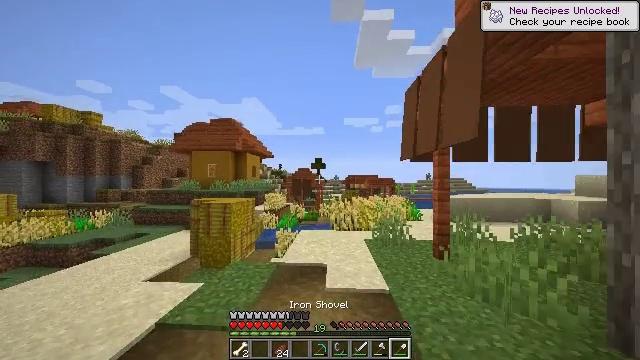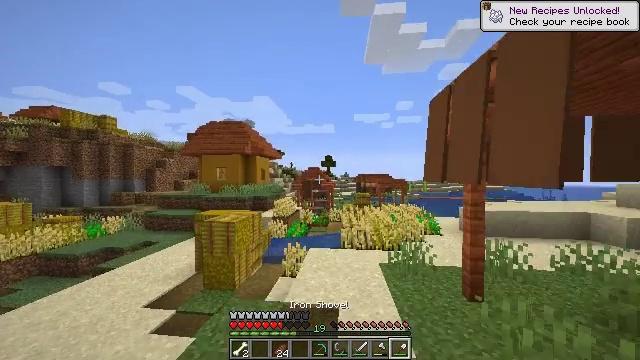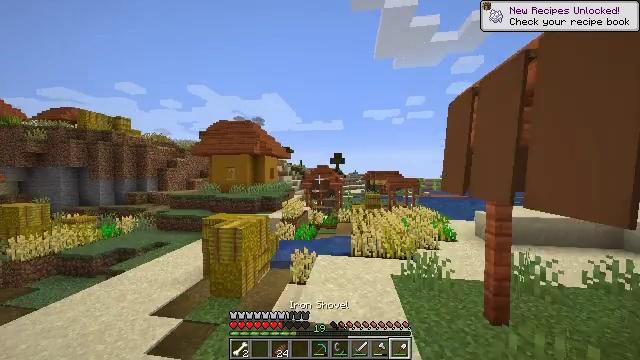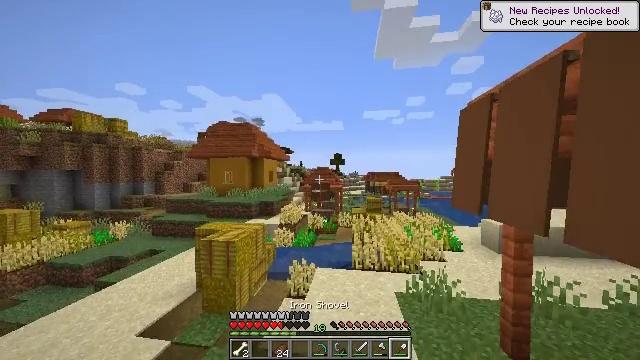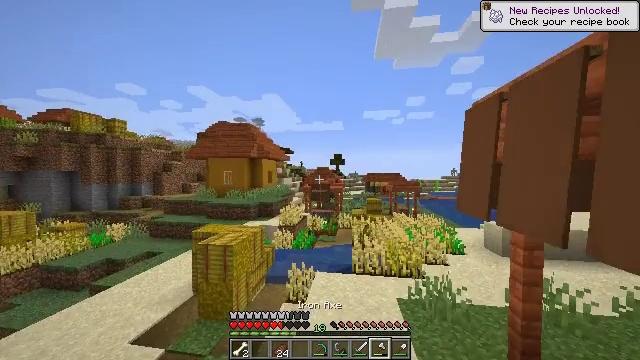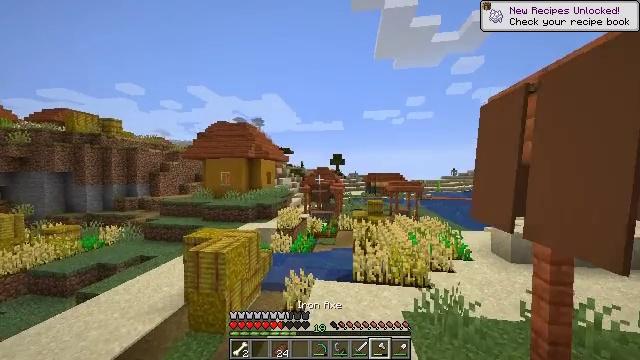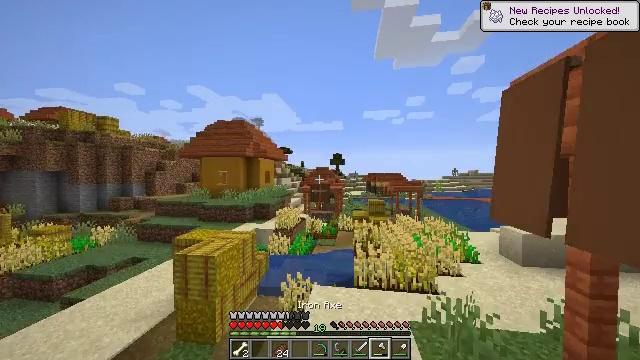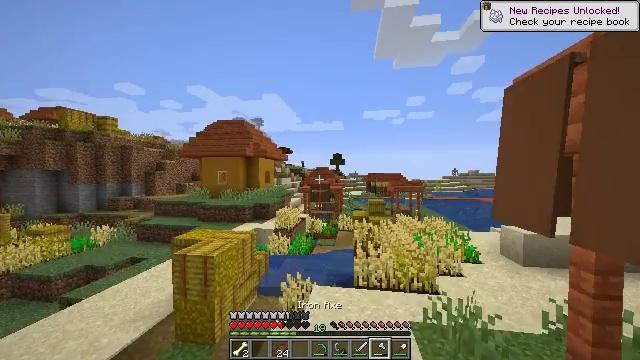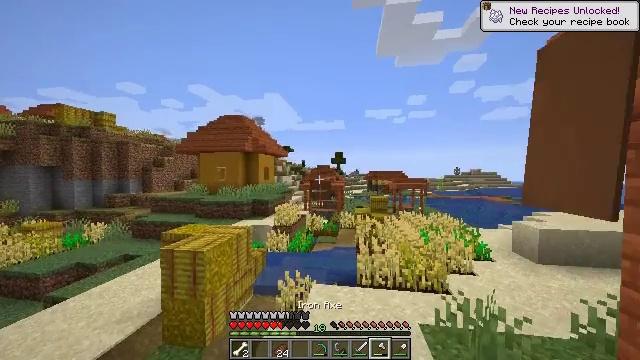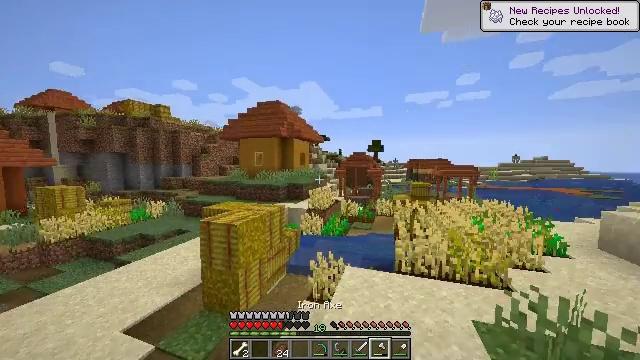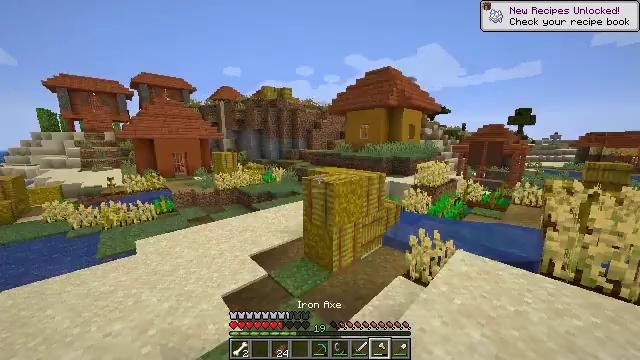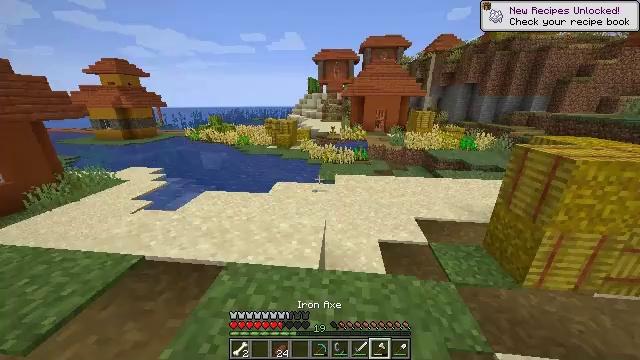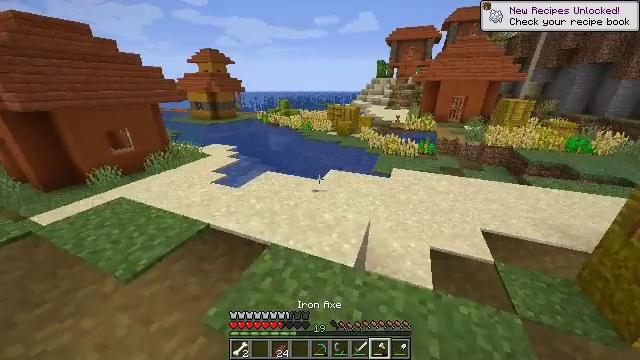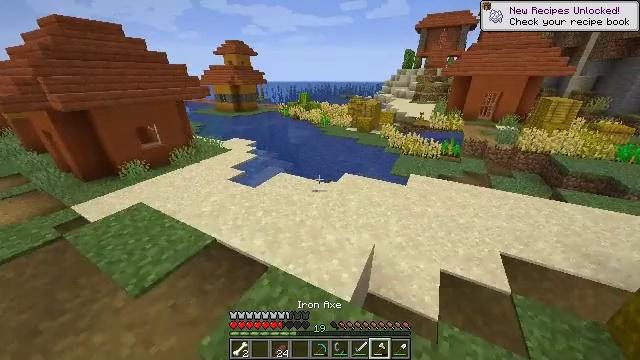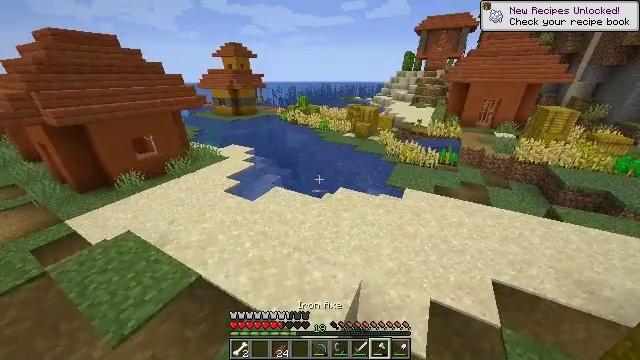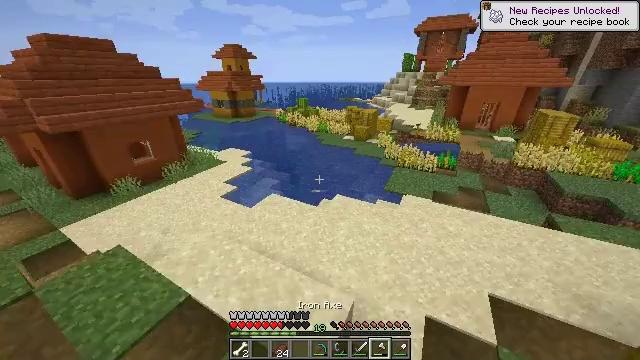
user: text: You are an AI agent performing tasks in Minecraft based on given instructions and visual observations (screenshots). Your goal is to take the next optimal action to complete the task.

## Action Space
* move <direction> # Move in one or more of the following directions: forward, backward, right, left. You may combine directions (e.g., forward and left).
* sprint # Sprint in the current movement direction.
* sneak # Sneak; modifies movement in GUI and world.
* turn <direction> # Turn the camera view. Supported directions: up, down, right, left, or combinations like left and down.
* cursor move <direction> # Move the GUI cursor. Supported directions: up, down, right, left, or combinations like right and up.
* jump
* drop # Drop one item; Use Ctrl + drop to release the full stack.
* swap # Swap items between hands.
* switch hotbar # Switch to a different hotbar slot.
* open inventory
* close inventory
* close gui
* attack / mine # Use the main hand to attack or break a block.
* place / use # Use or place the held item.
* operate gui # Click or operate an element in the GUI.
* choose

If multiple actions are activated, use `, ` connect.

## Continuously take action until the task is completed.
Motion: motion action
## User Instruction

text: Make sure you have the right materials to craft chainmail boots at the table.
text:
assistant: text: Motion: move forward, turn left and down, jump
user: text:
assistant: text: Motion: move forward, turn left, jump
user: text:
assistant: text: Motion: move forward, jump
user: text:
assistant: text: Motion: move forward, sprint, jump
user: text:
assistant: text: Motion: move forward, sprint, jump
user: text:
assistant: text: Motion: move forward, sprint, jump
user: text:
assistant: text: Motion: move forward, sprint, jump
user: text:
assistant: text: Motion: move forward, jump
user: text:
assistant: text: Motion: move forward, turn left and down, jump
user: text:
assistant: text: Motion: move forward, turn left and down, jump
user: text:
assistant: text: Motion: move forward, turn left and down, jump
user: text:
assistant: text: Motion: move forward, turn left and down, jump
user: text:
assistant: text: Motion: move forward, sprint, turn left and down, jump
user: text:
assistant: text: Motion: move forward, sprint, jump
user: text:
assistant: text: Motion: move forward, sprint, jump
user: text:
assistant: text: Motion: move forward, sprint, jump
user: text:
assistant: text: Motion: move forward, jump
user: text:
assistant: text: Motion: move forward, jump
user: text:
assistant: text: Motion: move forward, jump
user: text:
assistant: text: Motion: move forward, turn right, jump
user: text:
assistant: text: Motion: move forward, turn right, jump
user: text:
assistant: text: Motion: move forward, turn right, jump
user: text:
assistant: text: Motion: move forward, turn right and up, jump
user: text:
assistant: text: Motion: move forward, turn right and up, jump
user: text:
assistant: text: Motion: move forward, turn right and up, jump
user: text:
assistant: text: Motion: move forward, sprint, jump
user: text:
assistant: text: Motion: move forward, sprint, jump
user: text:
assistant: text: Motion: move forward, sprint, jump
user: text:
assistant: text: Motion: move forward, sprint, jump
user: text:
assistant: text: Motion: move forward, jump